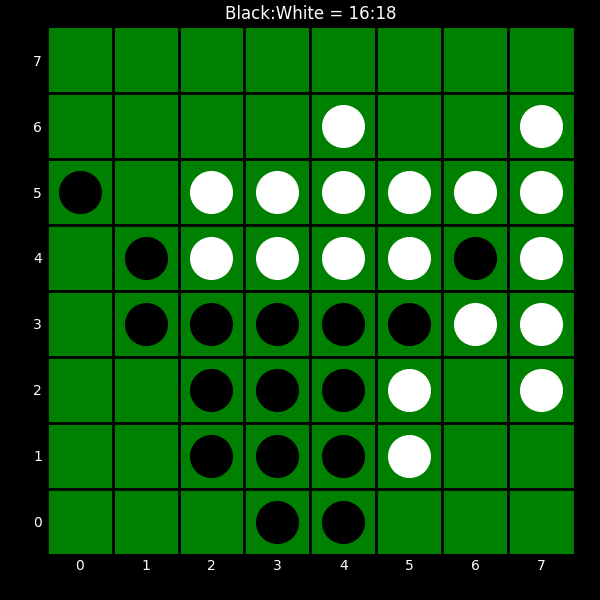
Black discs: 16
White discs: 18